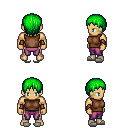
a pixel art fantasy rpg character, male body template, human, tanned skin, brown sleeveless shirt, magenta pants, green plain hairstyle, leather bracers, white slippers, four views (front, back, left, right), 2x2 character sprite sheet, small pixel art, hard edges, no anti-aliasing